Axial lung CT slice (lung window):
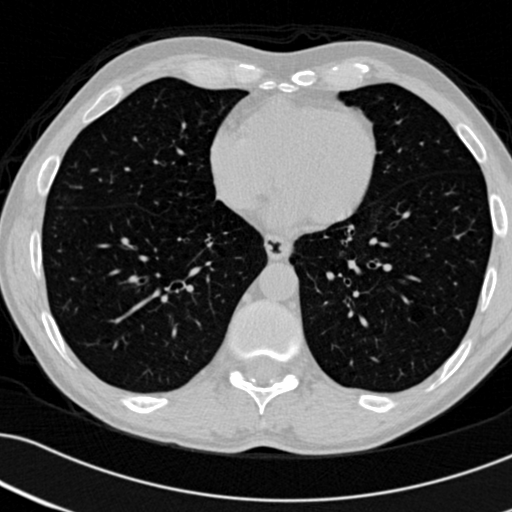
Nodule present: no